Question: I'm now in problem about how to function in jQuery to expand proportionally. Normally, it expand one-sided only just like expand to bottom or expand to right.
What I want is to expand proportionally left-right-top-bottom by using animate.

Following is my coding. What I said above, it expand to bottom only.
'''
$(document).ready(function() {
var theFrame = $("#FrmPatient", parent.document.body);
theFrame.animate({width: 650, height: 485}, 1000);
});
'''
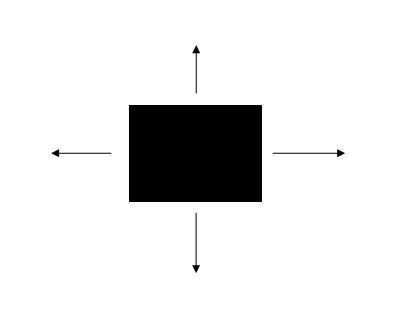
Answer: Try this:
'''
<div id="frame"></div>
#frame {
position: absolute;
left: 50%;
top: 50%;
margin: -100px 0 0 -100px;
width: 200px;
height: 200px;
background-color: #999;
}
$(function() {
var w = 400, h = 400;
$("#frame").animate({
width: w,
height: w,
marginLeft: -w/2,
marginTop: -h/2
}, 1000);
});
'''
<URL>